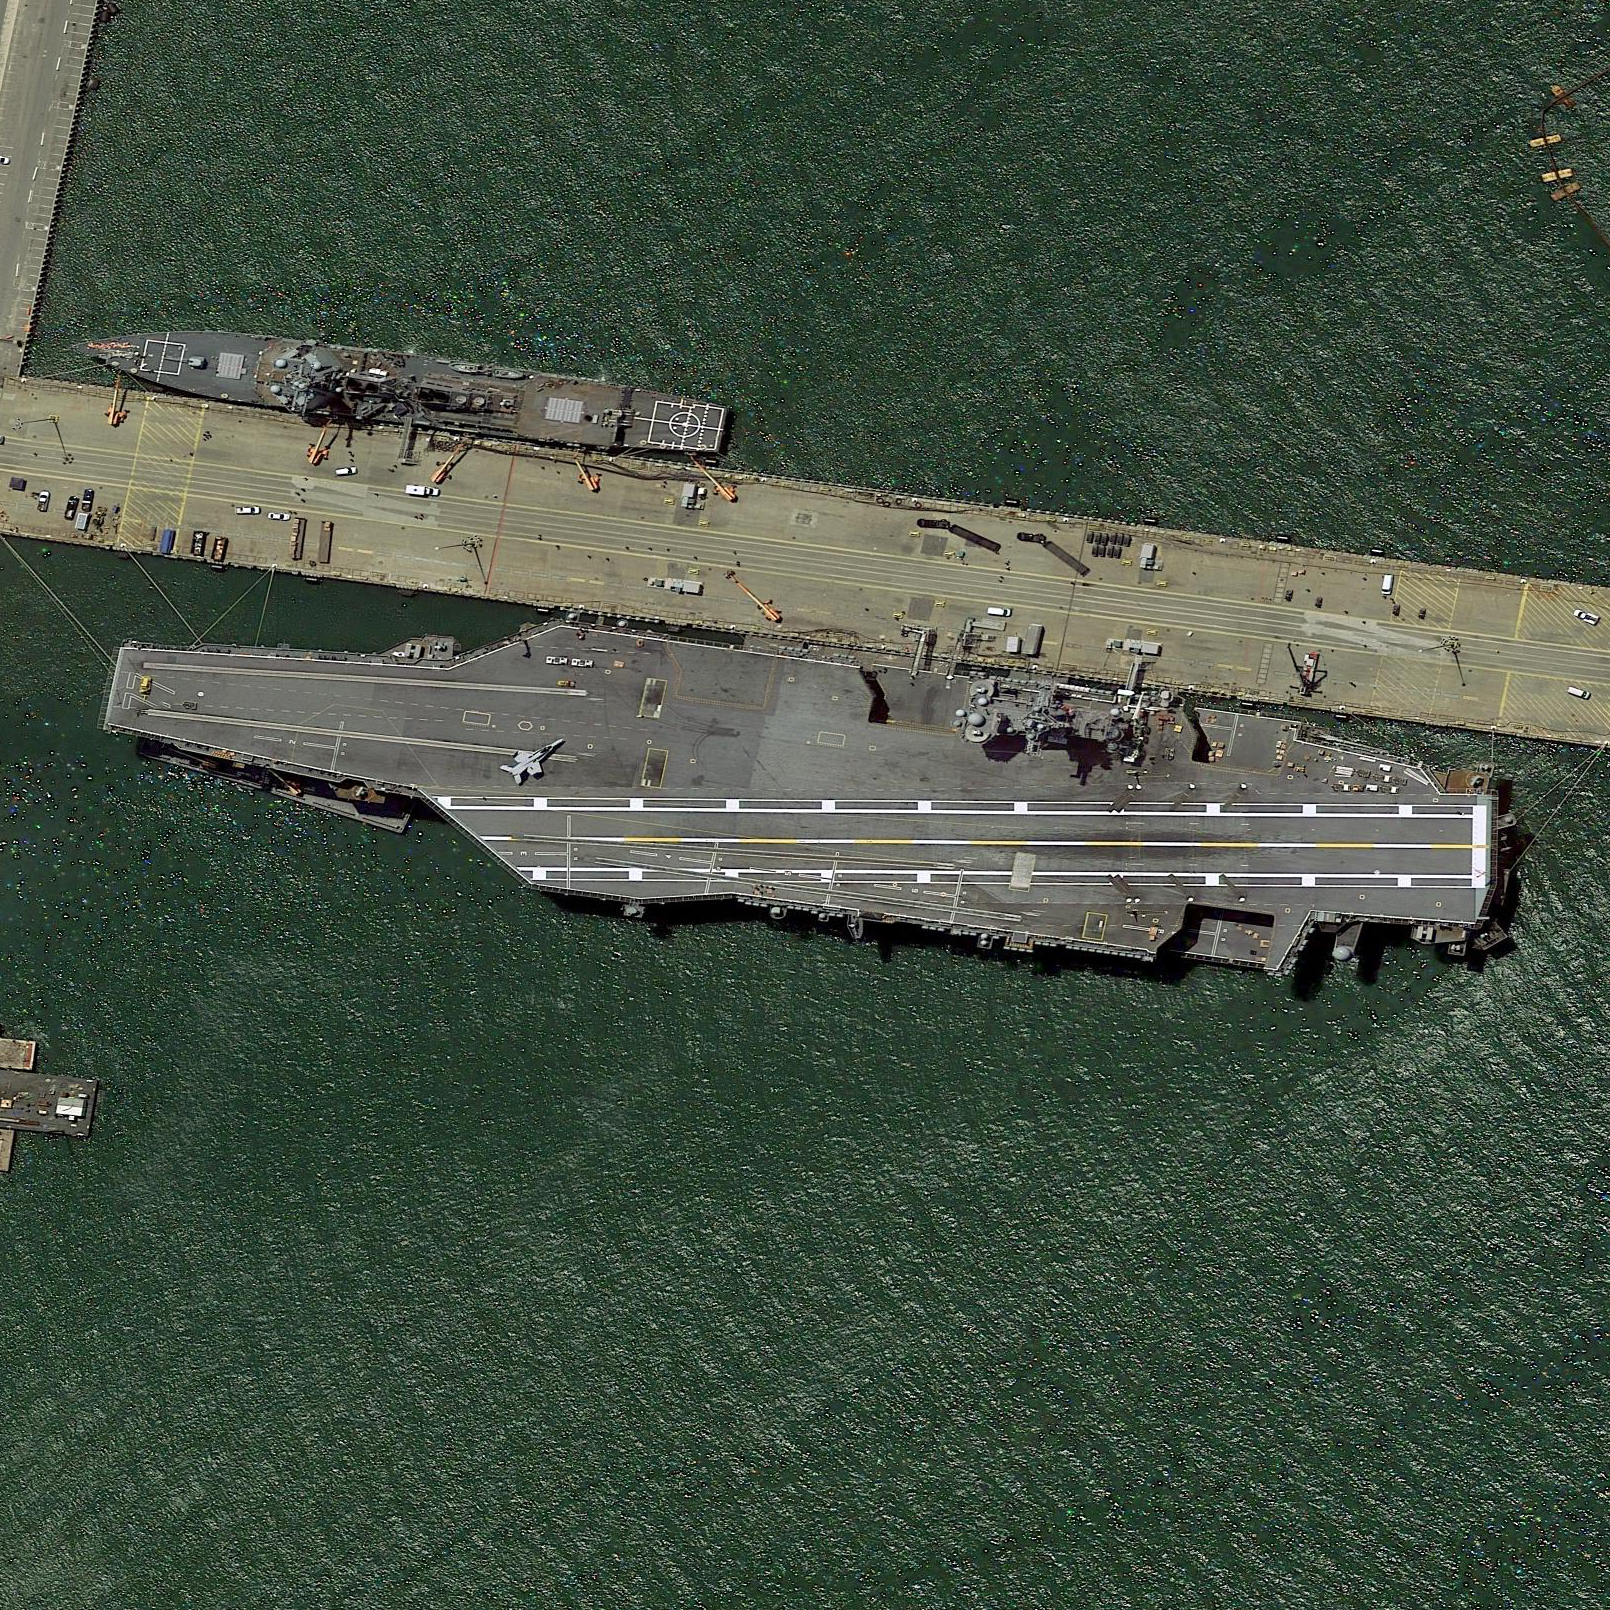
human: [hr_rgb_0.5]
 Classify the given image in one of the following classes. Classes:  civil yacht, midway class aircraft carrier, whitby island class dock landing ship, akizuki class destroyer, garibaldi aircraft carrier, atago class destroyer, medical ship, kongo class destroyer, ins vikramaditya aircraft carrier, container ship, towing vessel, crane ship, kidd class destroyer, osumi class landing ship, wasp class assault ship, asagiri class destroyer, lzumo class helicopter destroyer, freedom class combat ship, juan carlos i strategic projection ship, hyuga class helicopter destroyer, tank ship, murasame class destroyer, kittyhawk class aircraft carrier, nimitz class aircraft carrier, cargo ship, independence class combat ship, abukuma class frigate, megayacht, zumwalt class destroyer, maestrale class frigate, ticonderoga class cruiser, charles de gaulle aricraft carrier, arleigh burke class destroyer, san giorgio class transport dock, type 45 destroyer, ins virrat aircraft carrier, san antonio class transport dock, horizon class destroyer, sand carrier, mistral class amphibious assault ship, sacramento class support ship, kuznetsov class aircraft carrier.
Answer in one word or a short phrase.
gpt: Nimitz class aircraft carrier